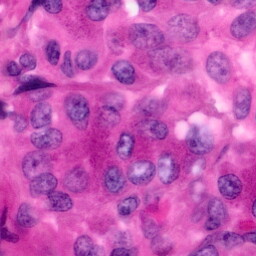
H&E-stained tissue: Pancreatic